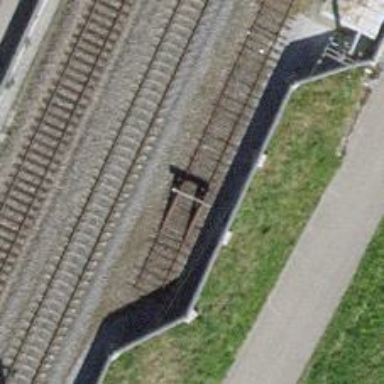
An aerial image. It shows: Railway buffer stop.